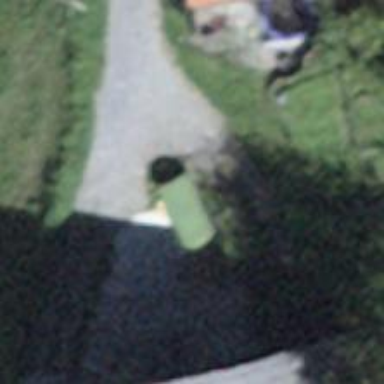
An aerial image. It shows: Post box.